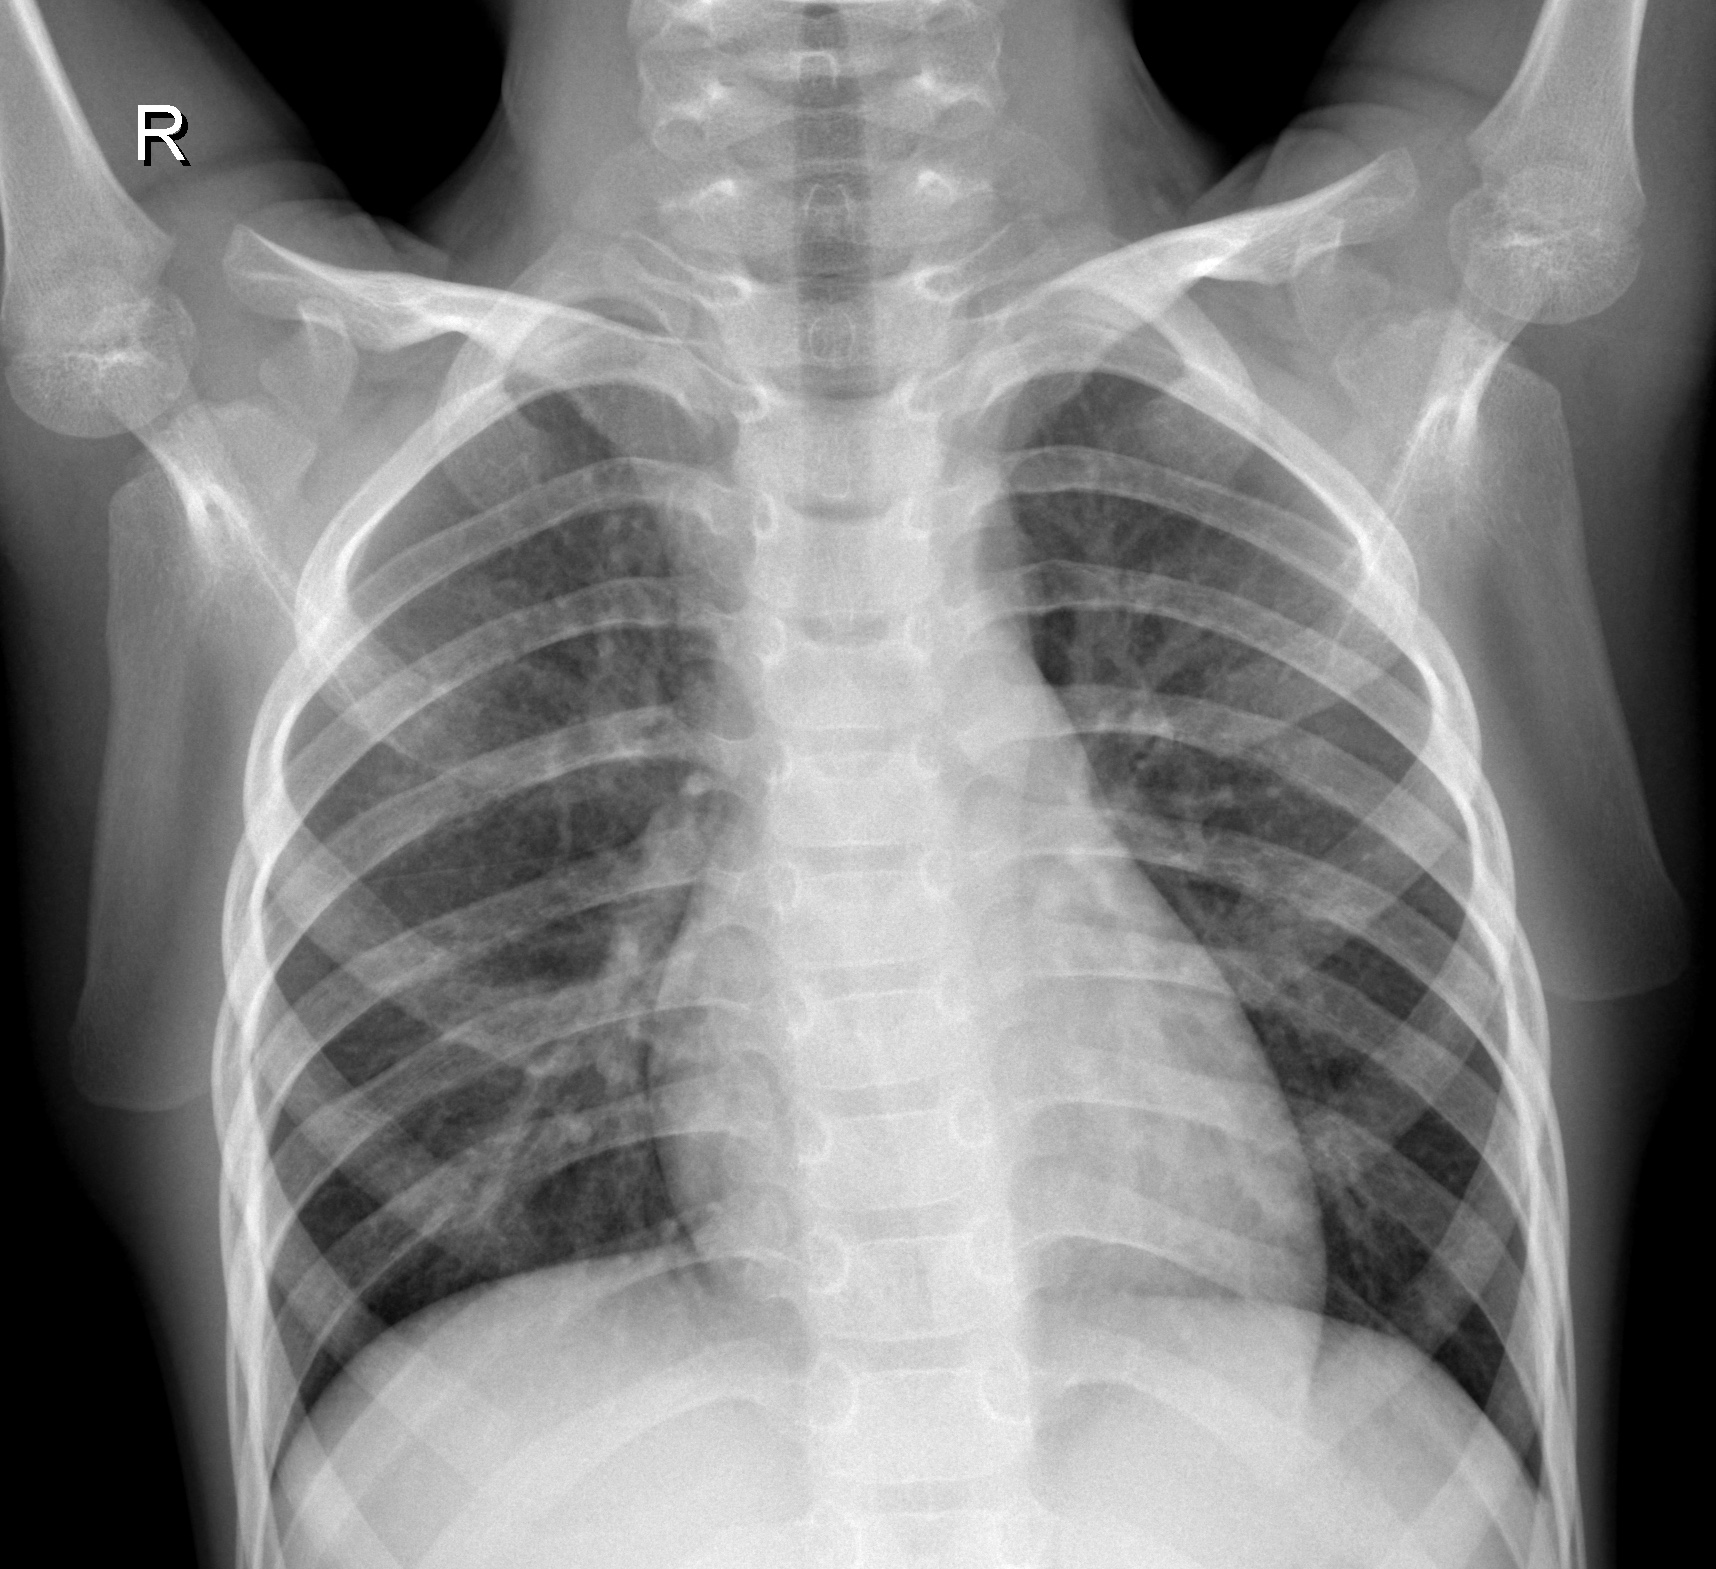
Diagnosis: NORMAL